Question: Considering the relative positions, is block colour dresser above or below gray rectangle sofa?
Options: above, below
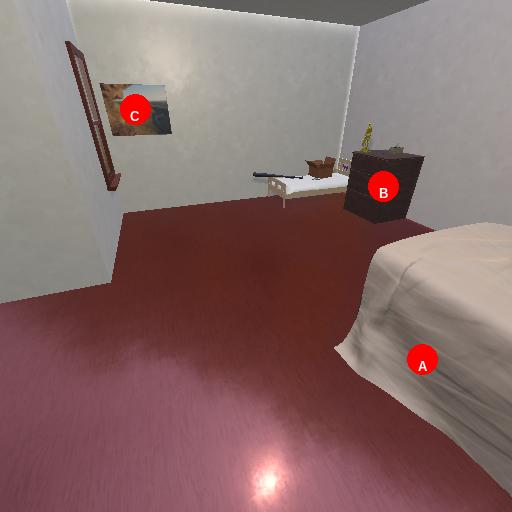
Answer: above